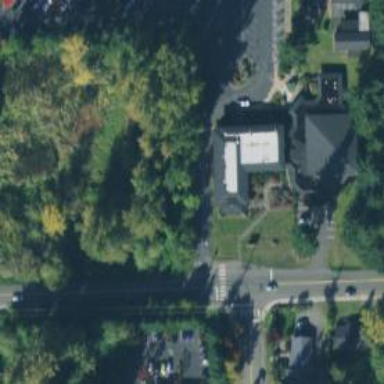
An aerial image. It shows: Building that serves as place of worship.